Question: I need to set 'fieldLabel' 'width' to '50%' for all fields inside my tabpanel. The solution should be cross-browser and the result should look like this:

I now have this code.
'''
Ext.onReady(function(){
Ext.create('Ext.Button', {
text: 'Click me',
renderTo: Ext.getBody(),
handler: function() {
var mypanel=Ext.create('Ext.form.Panel',{
layout:'border',
border:false,
items:[{
region:'center',
xtype:'tabpanel',
border:false,
items:[{
title:'tab1',
bodyStyle:'padding:4px',
layout:'anchor',
defaults:{
anchor:'100%'
},
items:[{
xtype:'textfield',
fieldLabel:'Label'
},{
xtype:'fieldset',
title:'Title',
defaults:{
anchor:'100%'
},
items:[{
xtype:'textfield',
fieldLabel:'Label 2'
}]
}]
},{
title:'tab1',
bodyStyle:'padding:4px',
layout:'anchor',
defaults:{
anchor:'100%'
},
items:[{
xtype:'textfield',
fieldLabel:'Label 3'
}]
}]
}]
});
Ext.create('Ext.window.Window',{
width:400,
height:300,
layout:'fit',
items:mypanel
}).show();
}
});
});
'''
If I set 'labelWidth' to '100%', then I get a desired result in FF, but not in Chrome. If I set 'labelWidth' to '50%', then it's ok in Chrome, when I click on a tab for the first time, but if I click for the second time fields get larger. So, I need a true cross-browser solution.
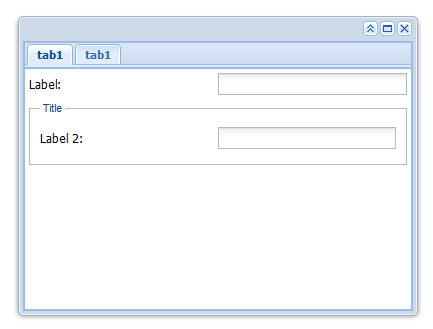
Answer: Have you tried just using css?
Add a class to both textfields (or override .x-form-item) and add the following css (you might have to use !important to override the default css):
> '''
.x-form-item {
width: 100%;
}
.x-form-item label {
width: 50%;
}
.x-form-item .x-form-item-body {
width: 50%;
min-width: 100px;
}
'''
Hope it helps!